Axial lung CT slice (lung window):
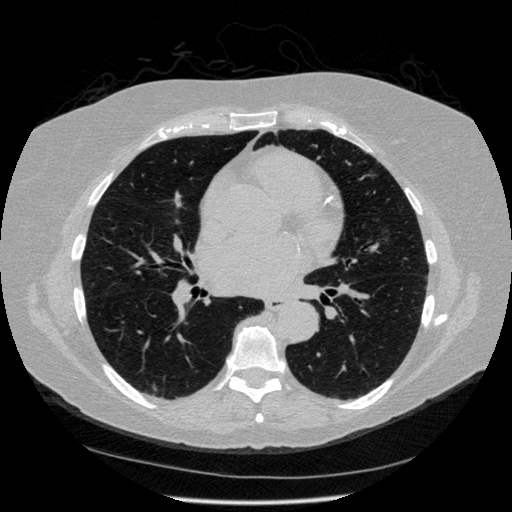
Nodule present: no